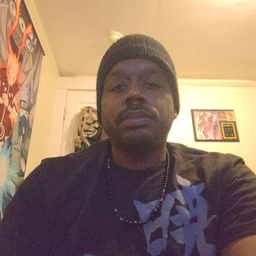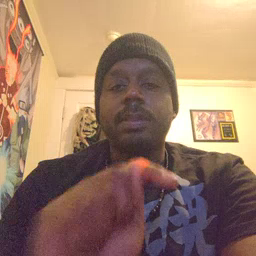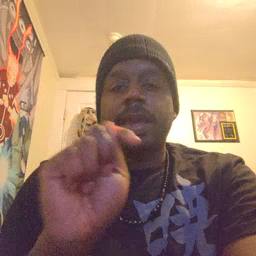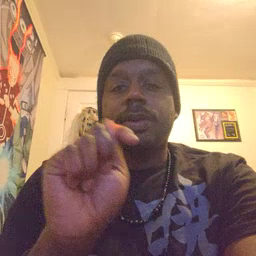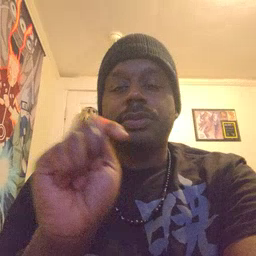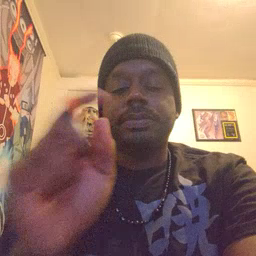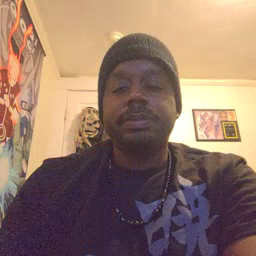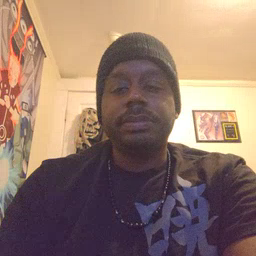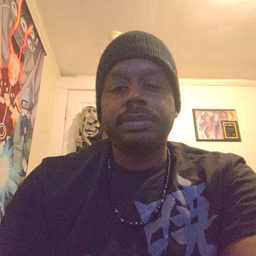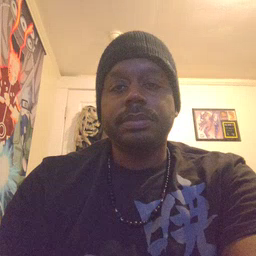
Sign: potty